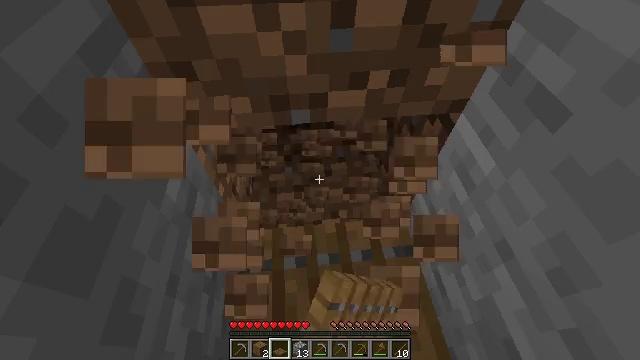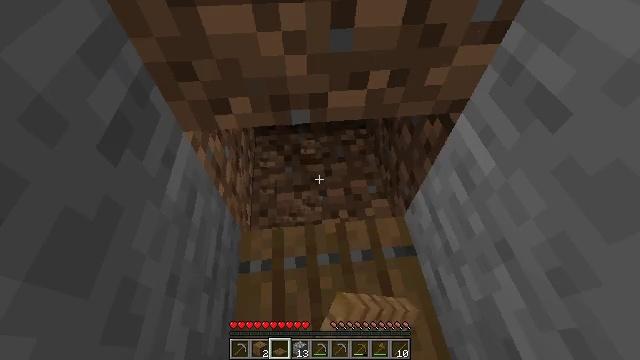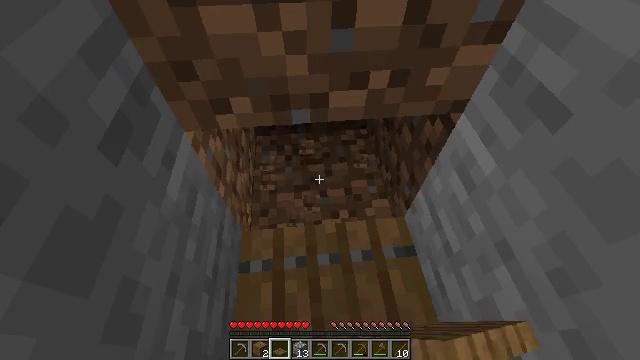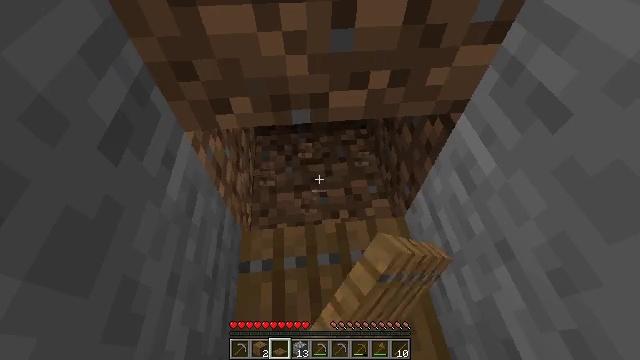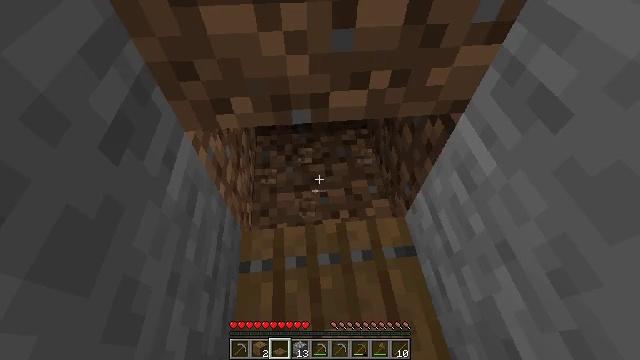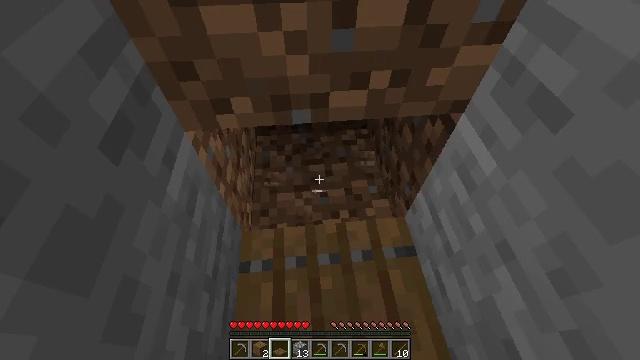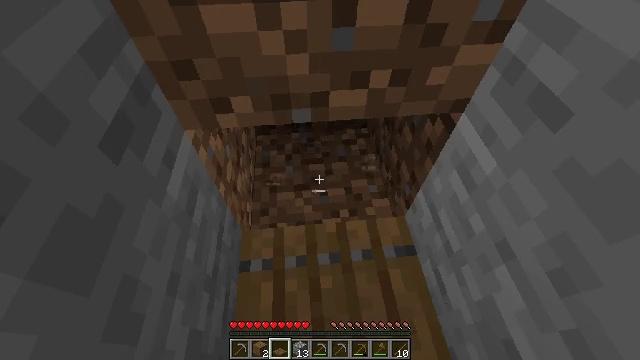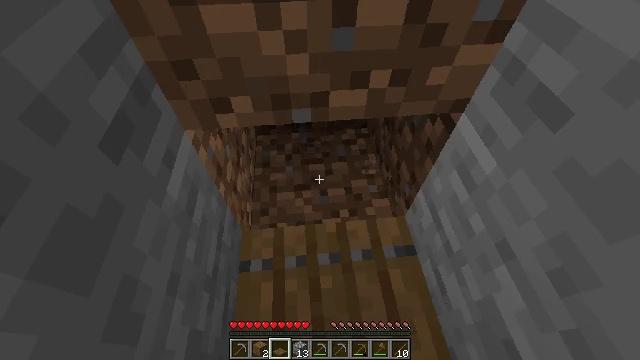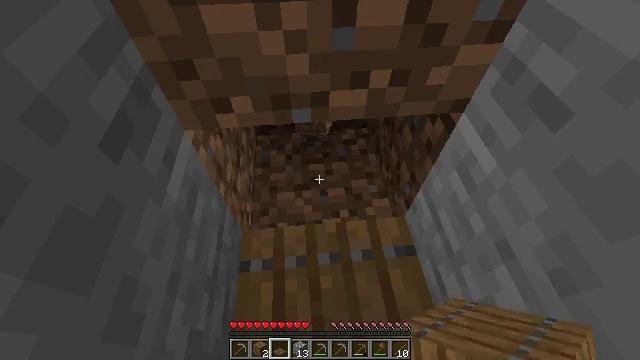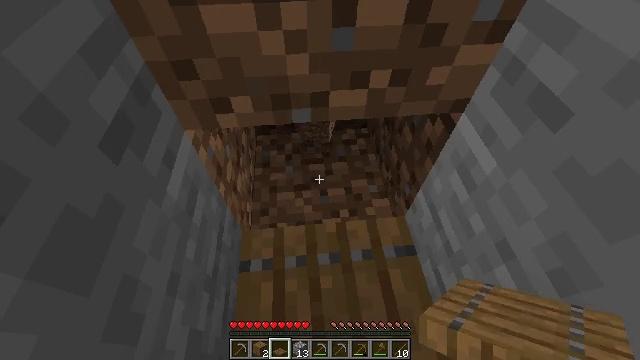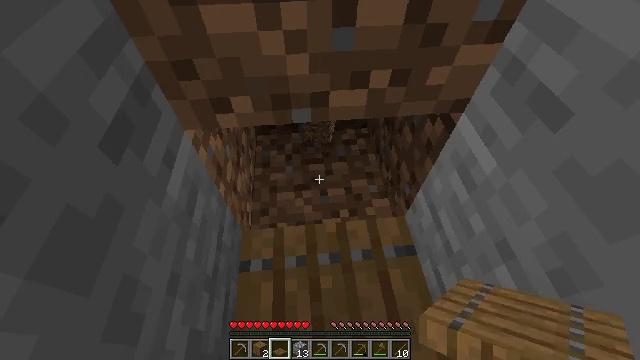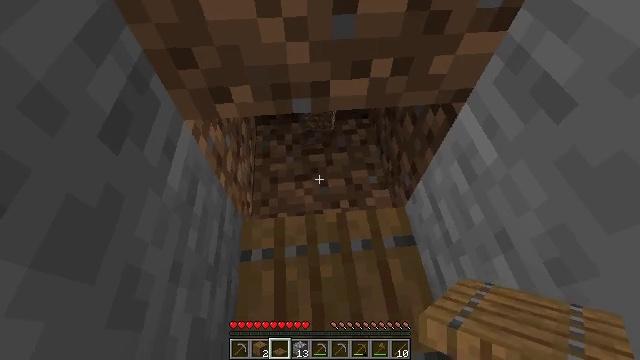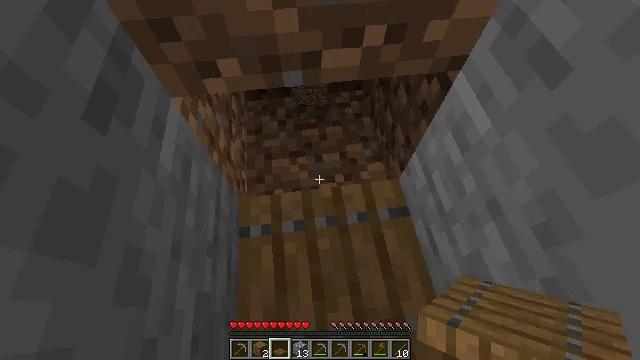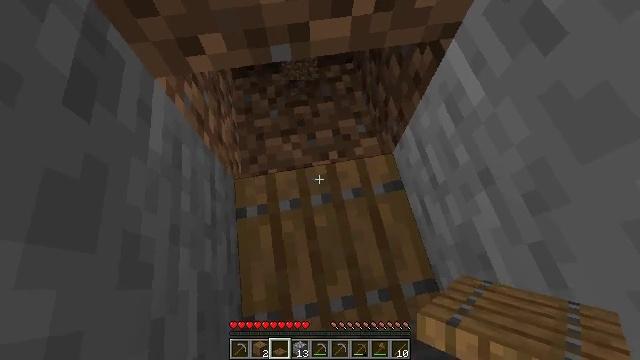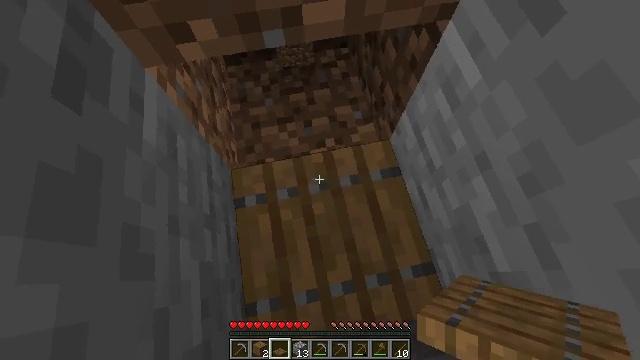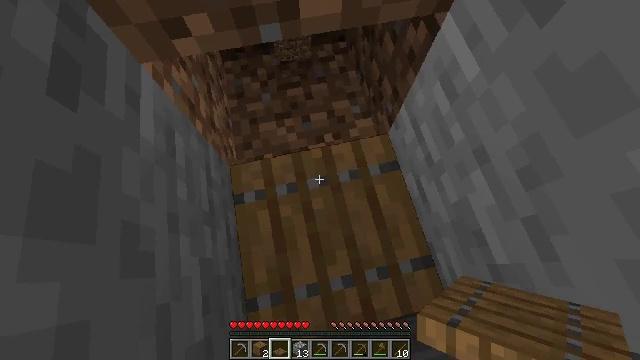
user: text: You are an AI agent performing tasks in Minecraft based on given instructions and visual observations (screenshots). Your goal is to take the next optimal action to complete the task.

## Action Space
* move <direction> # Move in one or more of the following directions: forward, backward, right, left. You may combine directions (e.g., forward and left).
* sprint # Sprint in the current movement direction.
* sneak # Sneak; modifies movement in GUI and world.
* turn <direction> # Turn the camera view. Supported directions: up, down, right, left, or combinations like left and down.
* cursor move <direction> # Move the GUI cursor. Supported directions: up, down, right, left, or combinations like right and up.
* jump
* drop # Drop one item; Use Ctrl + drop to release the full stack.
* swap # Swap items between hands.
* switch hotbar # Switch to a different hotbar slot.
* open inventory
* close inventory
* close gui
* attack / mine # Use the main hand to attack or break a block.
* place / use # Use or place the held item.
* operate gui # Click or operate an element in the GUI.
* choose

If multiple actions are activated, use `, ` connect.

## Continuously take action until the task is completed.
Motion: motion action
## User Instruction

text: Attack the spruce trapdoor to gather it.
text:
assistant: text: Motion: attack / mine
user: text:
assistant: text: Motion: attack / mine
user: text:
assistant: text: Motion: no_op
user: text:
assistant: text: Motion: no_op
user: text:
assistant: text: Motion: no_op
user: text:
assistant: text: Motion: no_op
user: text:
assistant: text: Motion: no_op
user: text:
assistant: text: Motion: no_op
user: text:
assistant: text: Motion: no_op
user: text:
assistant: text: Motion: no_op
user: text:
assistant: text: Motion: turn down
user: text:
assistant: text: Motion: turn right and down
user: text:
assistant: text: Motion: turn right and down
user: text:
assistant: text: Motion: turn right and down
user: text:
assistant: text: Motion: turn down
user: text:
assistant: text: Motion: no_op
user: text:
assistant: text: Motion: no_op
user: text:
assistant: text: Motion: no_op
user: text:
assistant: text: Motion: no_op
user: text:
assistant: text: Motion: no_op
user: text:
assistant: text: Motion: no_op
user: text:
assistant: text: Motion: use / place
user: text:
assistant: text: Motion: use / place
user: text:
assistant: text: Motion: use / place
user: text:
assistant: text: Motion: no_op
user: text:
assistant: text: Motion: no_op
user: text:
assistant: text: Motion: no_op
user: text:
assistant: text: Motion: no_op
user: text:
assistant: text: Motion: no_op
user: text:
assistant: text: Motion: turn up